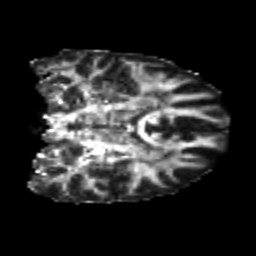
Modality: FA
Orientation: coronal
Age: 23
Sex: male
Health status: healthy
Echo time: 0.074 s